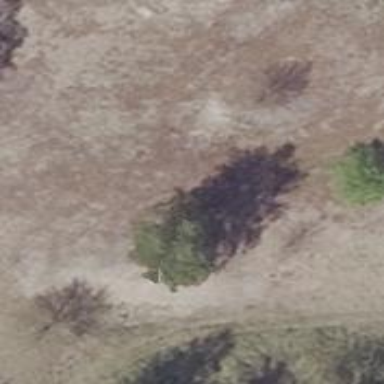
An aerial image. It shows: Deciduous tree with broadleaved leaves.